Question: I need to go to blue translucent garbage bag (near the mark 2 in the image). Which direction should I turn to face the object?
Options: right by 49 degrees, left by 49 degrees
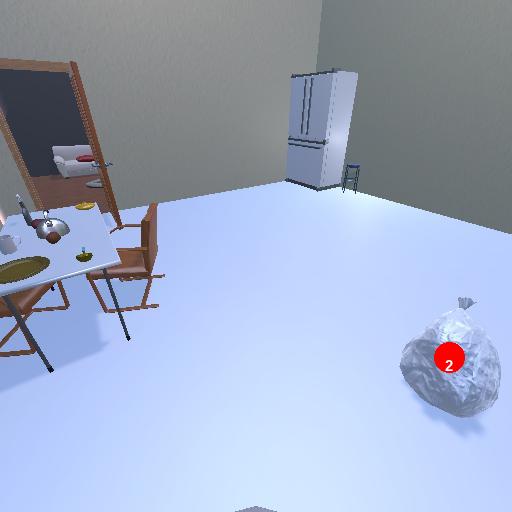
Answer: right by 49 degrees